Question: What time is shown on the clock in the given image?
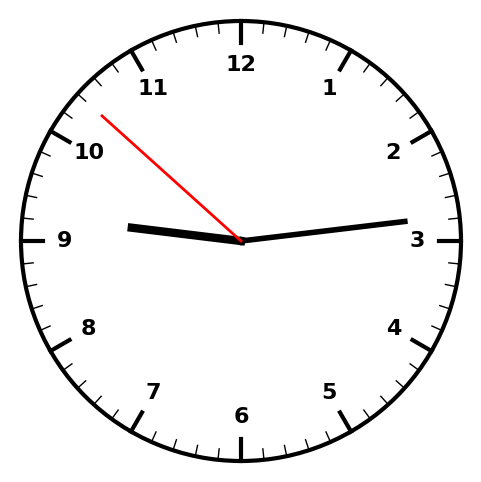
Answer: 09:13:52